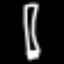
Label: pencil